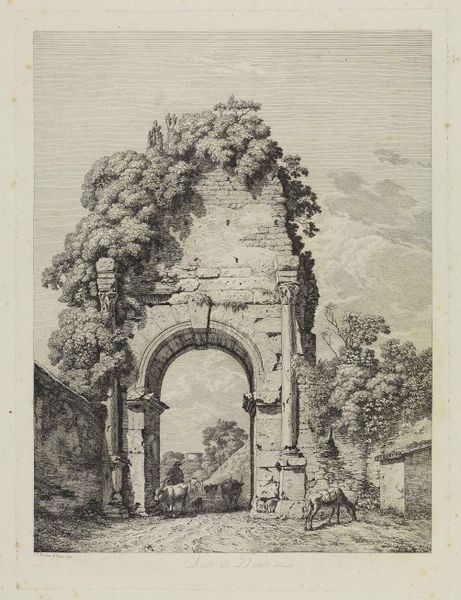
Titel: Rom: Arco di Druso
Künstler: Jacob Wilhelm Mechau
Standort: Karlsruhe
Institution: Staatliche Kunsthalle Karlsruhe
Schlagwörter: baum, dunkel, himmel, mann, schatten, weiß, wolken, bäume, landschaft, menschen, stadt, grau, licht, schwarz, skizze, strasse, säule, säulen, zeichnung, gebäude, haus, hund, tiere, weg, wolke, architektur, mensch, rahmen, stein, steine, hügel, kühe, natur, vieh, büsche, gebüsch, sträucher, reich, person, pflanzen, bauern, esel, pferd, reiter, sommer, papier, bogen, italien, last, berge, dorf, mauer, grafik, graphik, grasen, herde, kuh, rind, linien, schlucht, idylle, platz, pilaster, rand, rundbogen, romantik, tor, ruine, rinder, antike, torbogen, druck, schraffur, schwarz weiß, radierung, stich, rom, kapitell, karton, stadttor, sims, bewachsen, reh, romantisch, stadtmauer, hörner, ochse, hirte, schäfer, bau, verfallen, capriccio, triumphbogen, bewuchs, goldener schnitt, überwuchert, vedoute, kletterpflanzen, bruch, hirt, grasend, seriendruck, kreuzschraffur, grafikl, lühe, eseö, streunender hund, pflanzle, natur und kultur, einstürzend